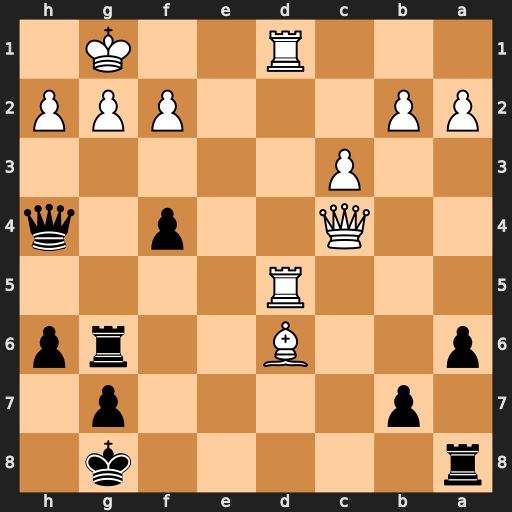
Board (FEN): r5k1/1p4p1/p2B2rp/3R4/2Q2p1q/2P5/PP3PPP/3R2K1
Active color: b
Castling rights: -
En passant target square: -
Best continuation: Rxg2+ Kxg2 f3+ Kxf3 Qxc4